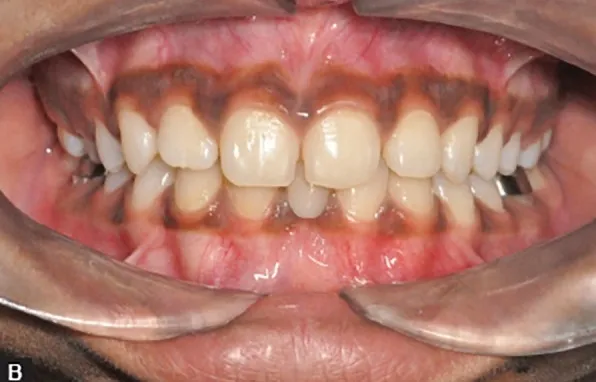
Posttreatment frontal view of sibling A, showing acrylic prosthesis.
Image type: medical_photograph (oral_photograph)